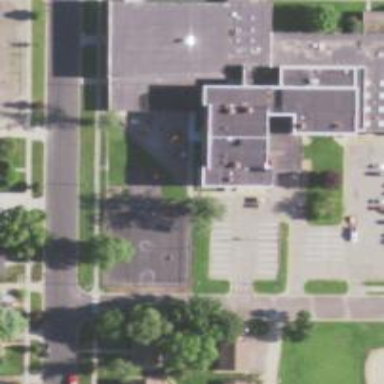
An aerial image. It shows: Kindergarten.